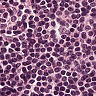
Metastatic tissue present: no